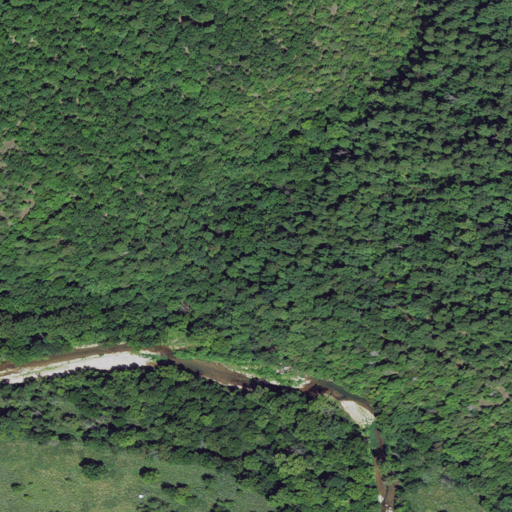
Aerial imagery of valley in Arkansas named Kittner Hollow containing deciduous forest, evergreen forest, and pasture